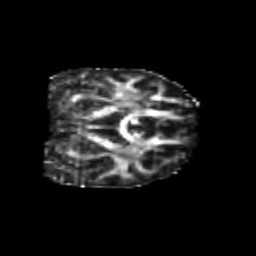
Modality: FA
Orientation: coronal
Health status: healthy
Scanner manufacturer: philips
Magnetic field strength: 3 T
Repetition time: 6.964 s
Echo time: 0.092 s